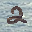
Label: 2